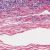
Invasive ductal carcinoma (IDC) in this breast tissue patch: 1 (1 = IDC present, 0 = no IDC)